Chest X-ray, AP view. Patient: 37 years old, sex F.
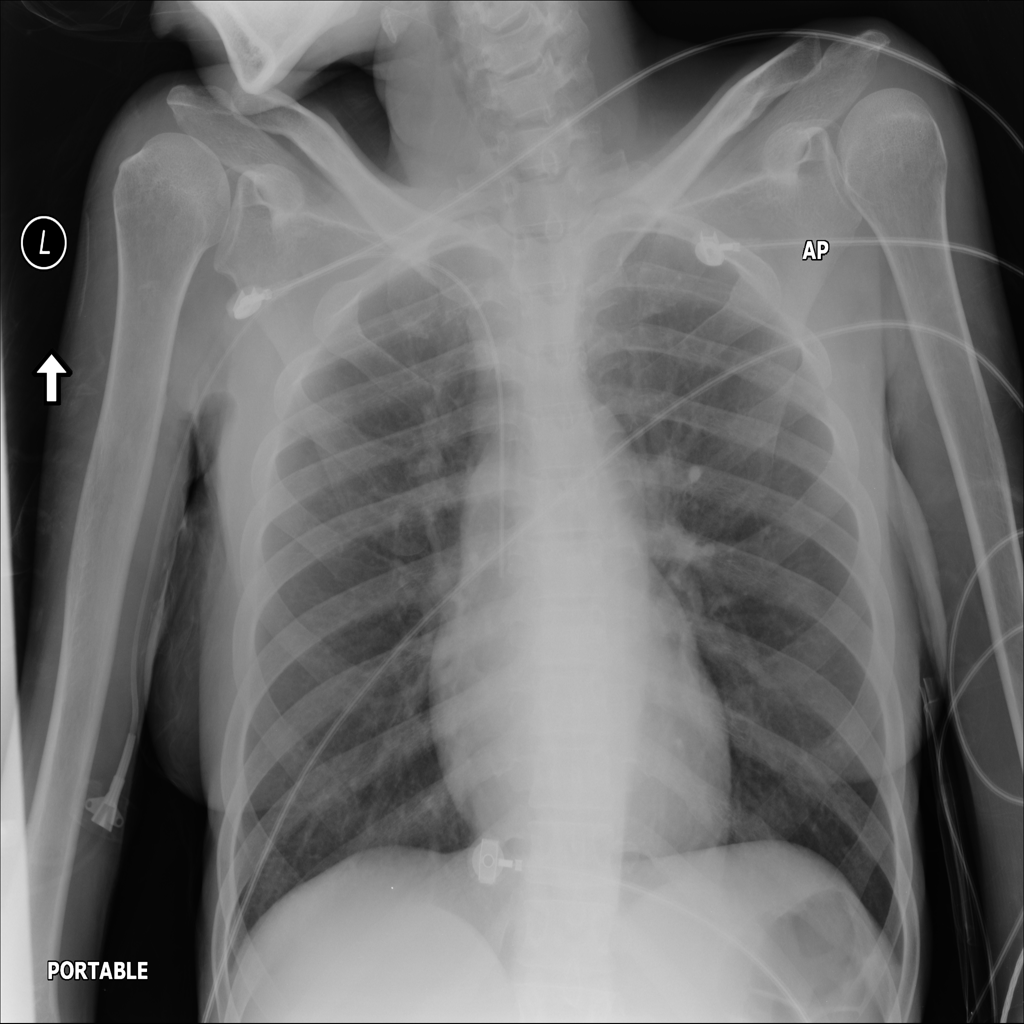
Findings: Infiltration